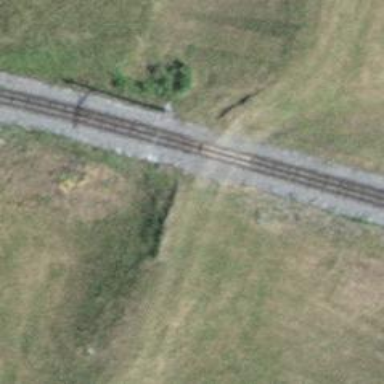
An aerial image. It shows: Railway level crossing.